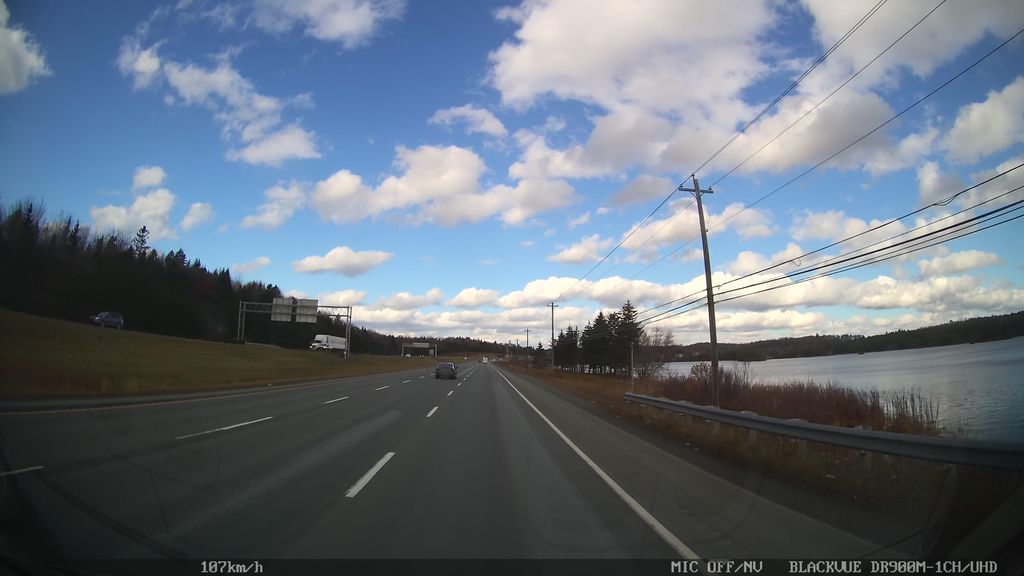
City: halifax